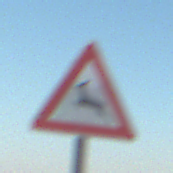
Verkehrszeichen: WildwechselRechts
Umgebung: Outdoor, Nature
Tageszeit: SunriseSunset
Wetter: Clear
Licht: Natural
Jahreszeit: NotSpecified
Kontrast: HighContrast